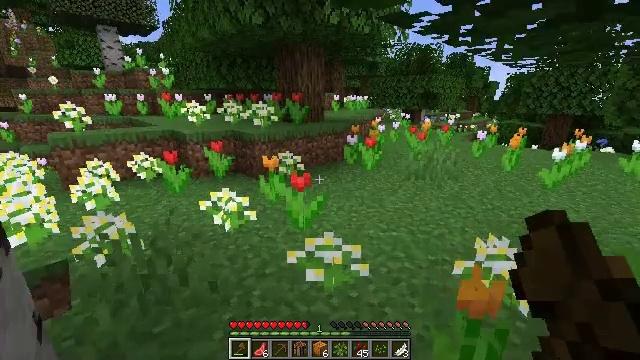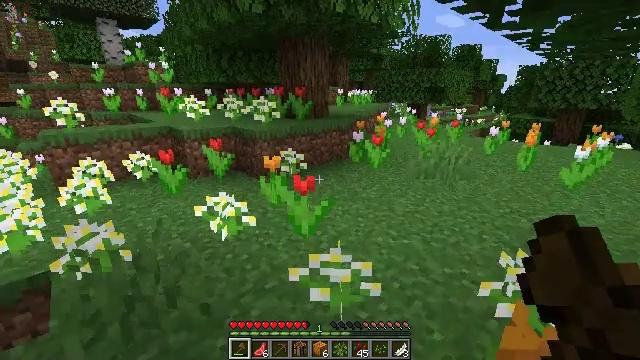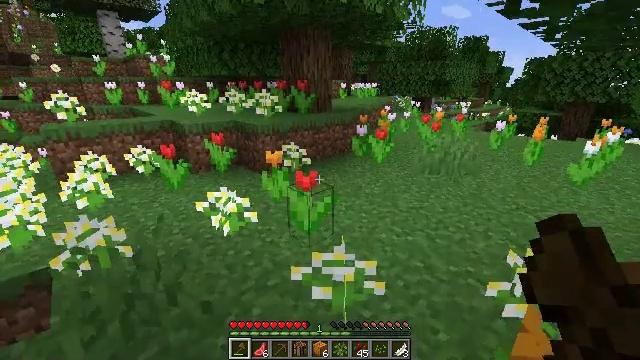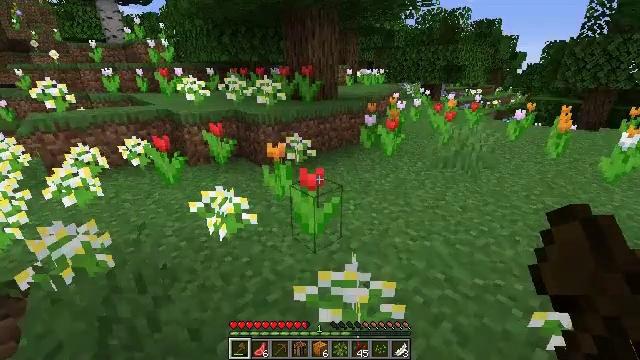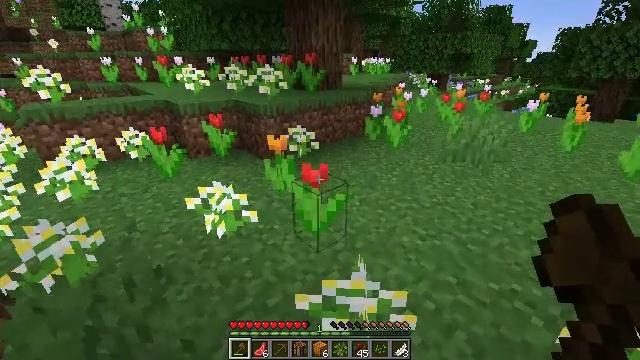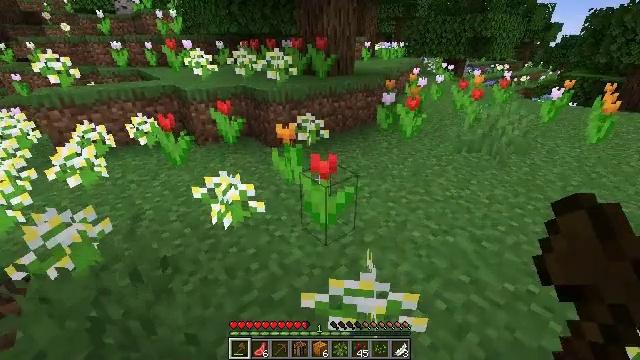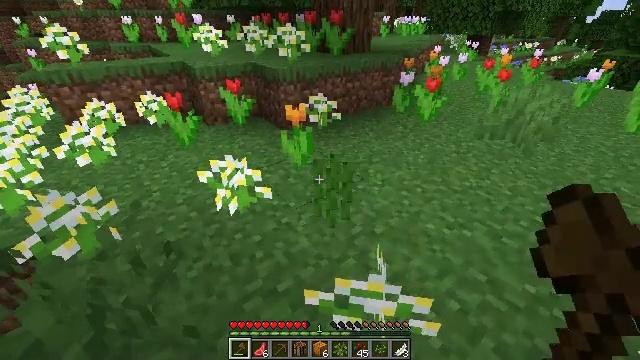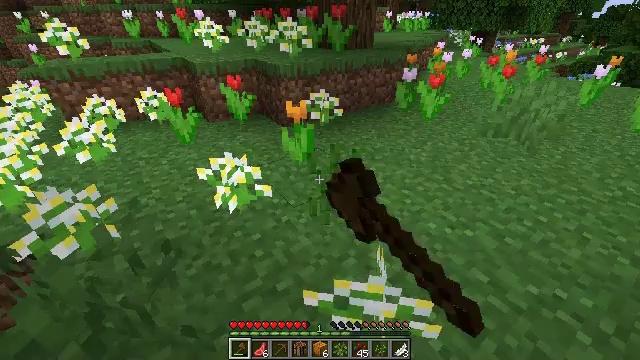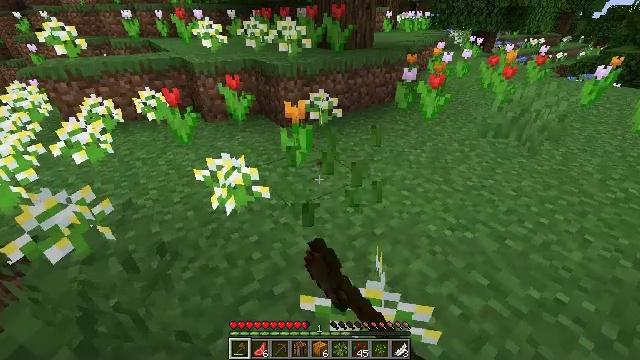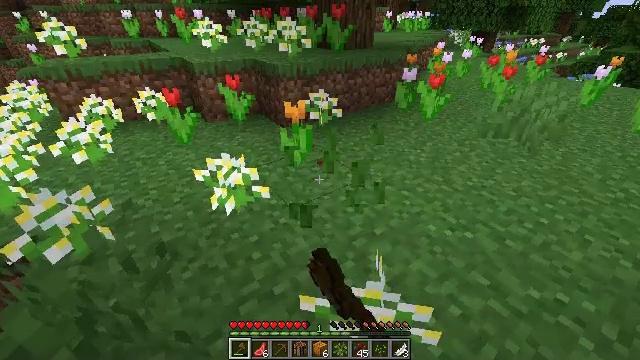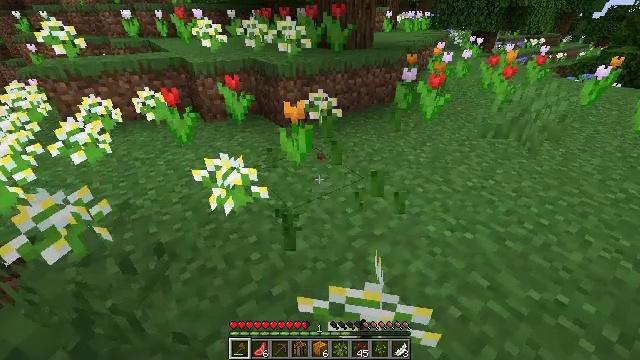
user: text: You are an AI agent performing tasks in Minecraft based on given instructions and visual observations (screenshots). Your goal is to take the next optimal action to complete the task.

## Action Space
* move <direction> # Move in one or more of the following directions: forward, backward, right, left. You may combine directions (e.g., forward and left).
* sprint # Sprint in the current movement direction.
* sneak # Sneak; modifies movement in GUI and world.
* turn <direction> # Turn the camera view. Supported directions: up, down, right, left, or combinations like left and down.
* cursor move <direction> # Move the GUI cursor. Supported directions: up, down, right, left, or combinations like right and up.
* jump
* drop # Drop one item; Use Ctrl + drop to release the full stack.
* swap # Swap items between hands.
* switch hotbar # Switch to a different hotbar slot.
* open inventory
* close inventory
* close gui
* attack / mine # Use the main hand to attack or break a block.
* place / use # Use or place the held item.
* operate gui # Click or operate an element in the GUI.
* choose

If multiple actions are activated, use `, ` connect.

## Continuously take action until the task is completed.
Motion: motion action
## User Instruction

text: Break the red tulip to collect it.
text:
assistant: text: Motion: move forward, turn down
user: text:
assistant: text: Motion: move forward, turn down
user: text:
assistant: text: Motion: move forward, turn left and down
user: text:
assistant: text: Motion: move forward, turn down
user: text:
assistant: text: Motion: turn left and down
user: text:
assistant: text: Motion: turn left and down, attack / mine
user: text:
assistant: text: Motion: attack / mine
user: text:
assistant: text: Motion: attack / mine
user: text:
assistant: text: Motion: no_op
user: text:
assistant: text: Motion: no_op
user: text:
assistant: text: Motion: no_op